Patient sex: F
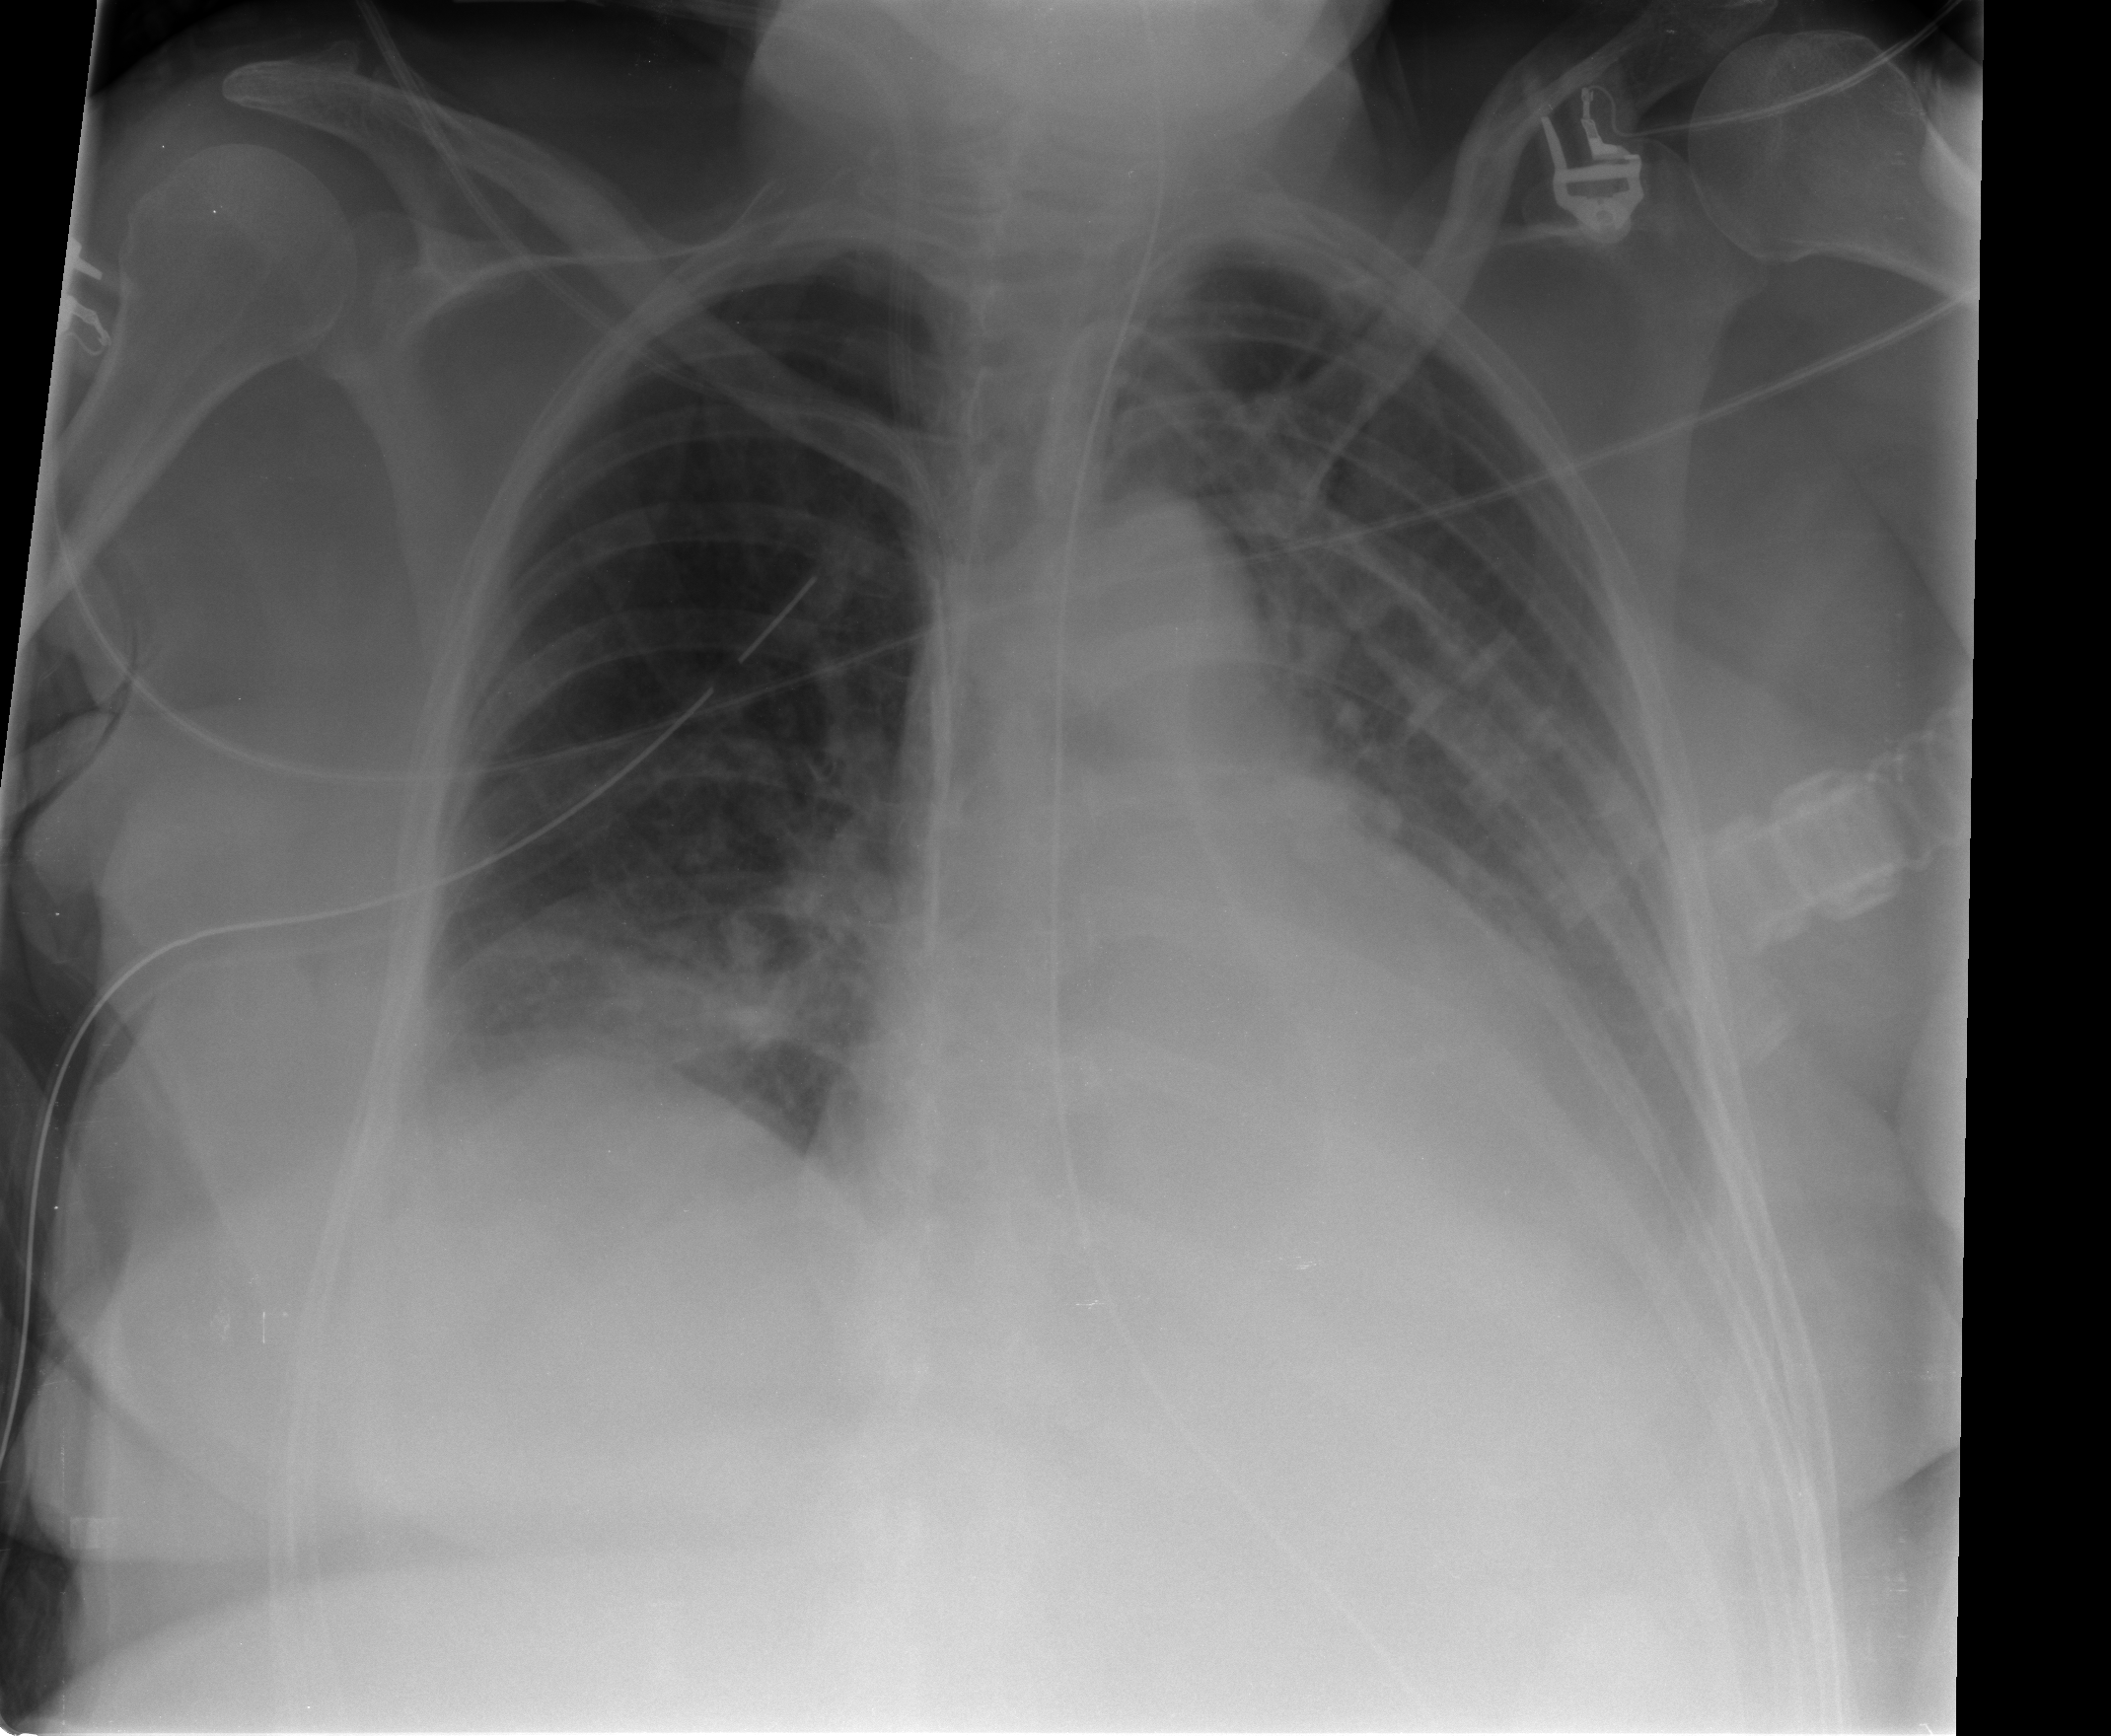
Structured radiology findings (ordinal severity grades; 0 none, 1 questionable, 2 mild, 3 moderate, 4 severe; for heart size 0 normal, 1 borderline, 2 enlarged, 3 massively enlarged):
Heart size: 2
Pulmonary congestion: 1
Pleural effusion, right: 2
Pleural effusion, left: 2
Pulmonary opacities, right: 1
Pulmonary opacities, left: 0
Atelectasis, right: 2
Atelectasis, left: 1